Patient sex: M
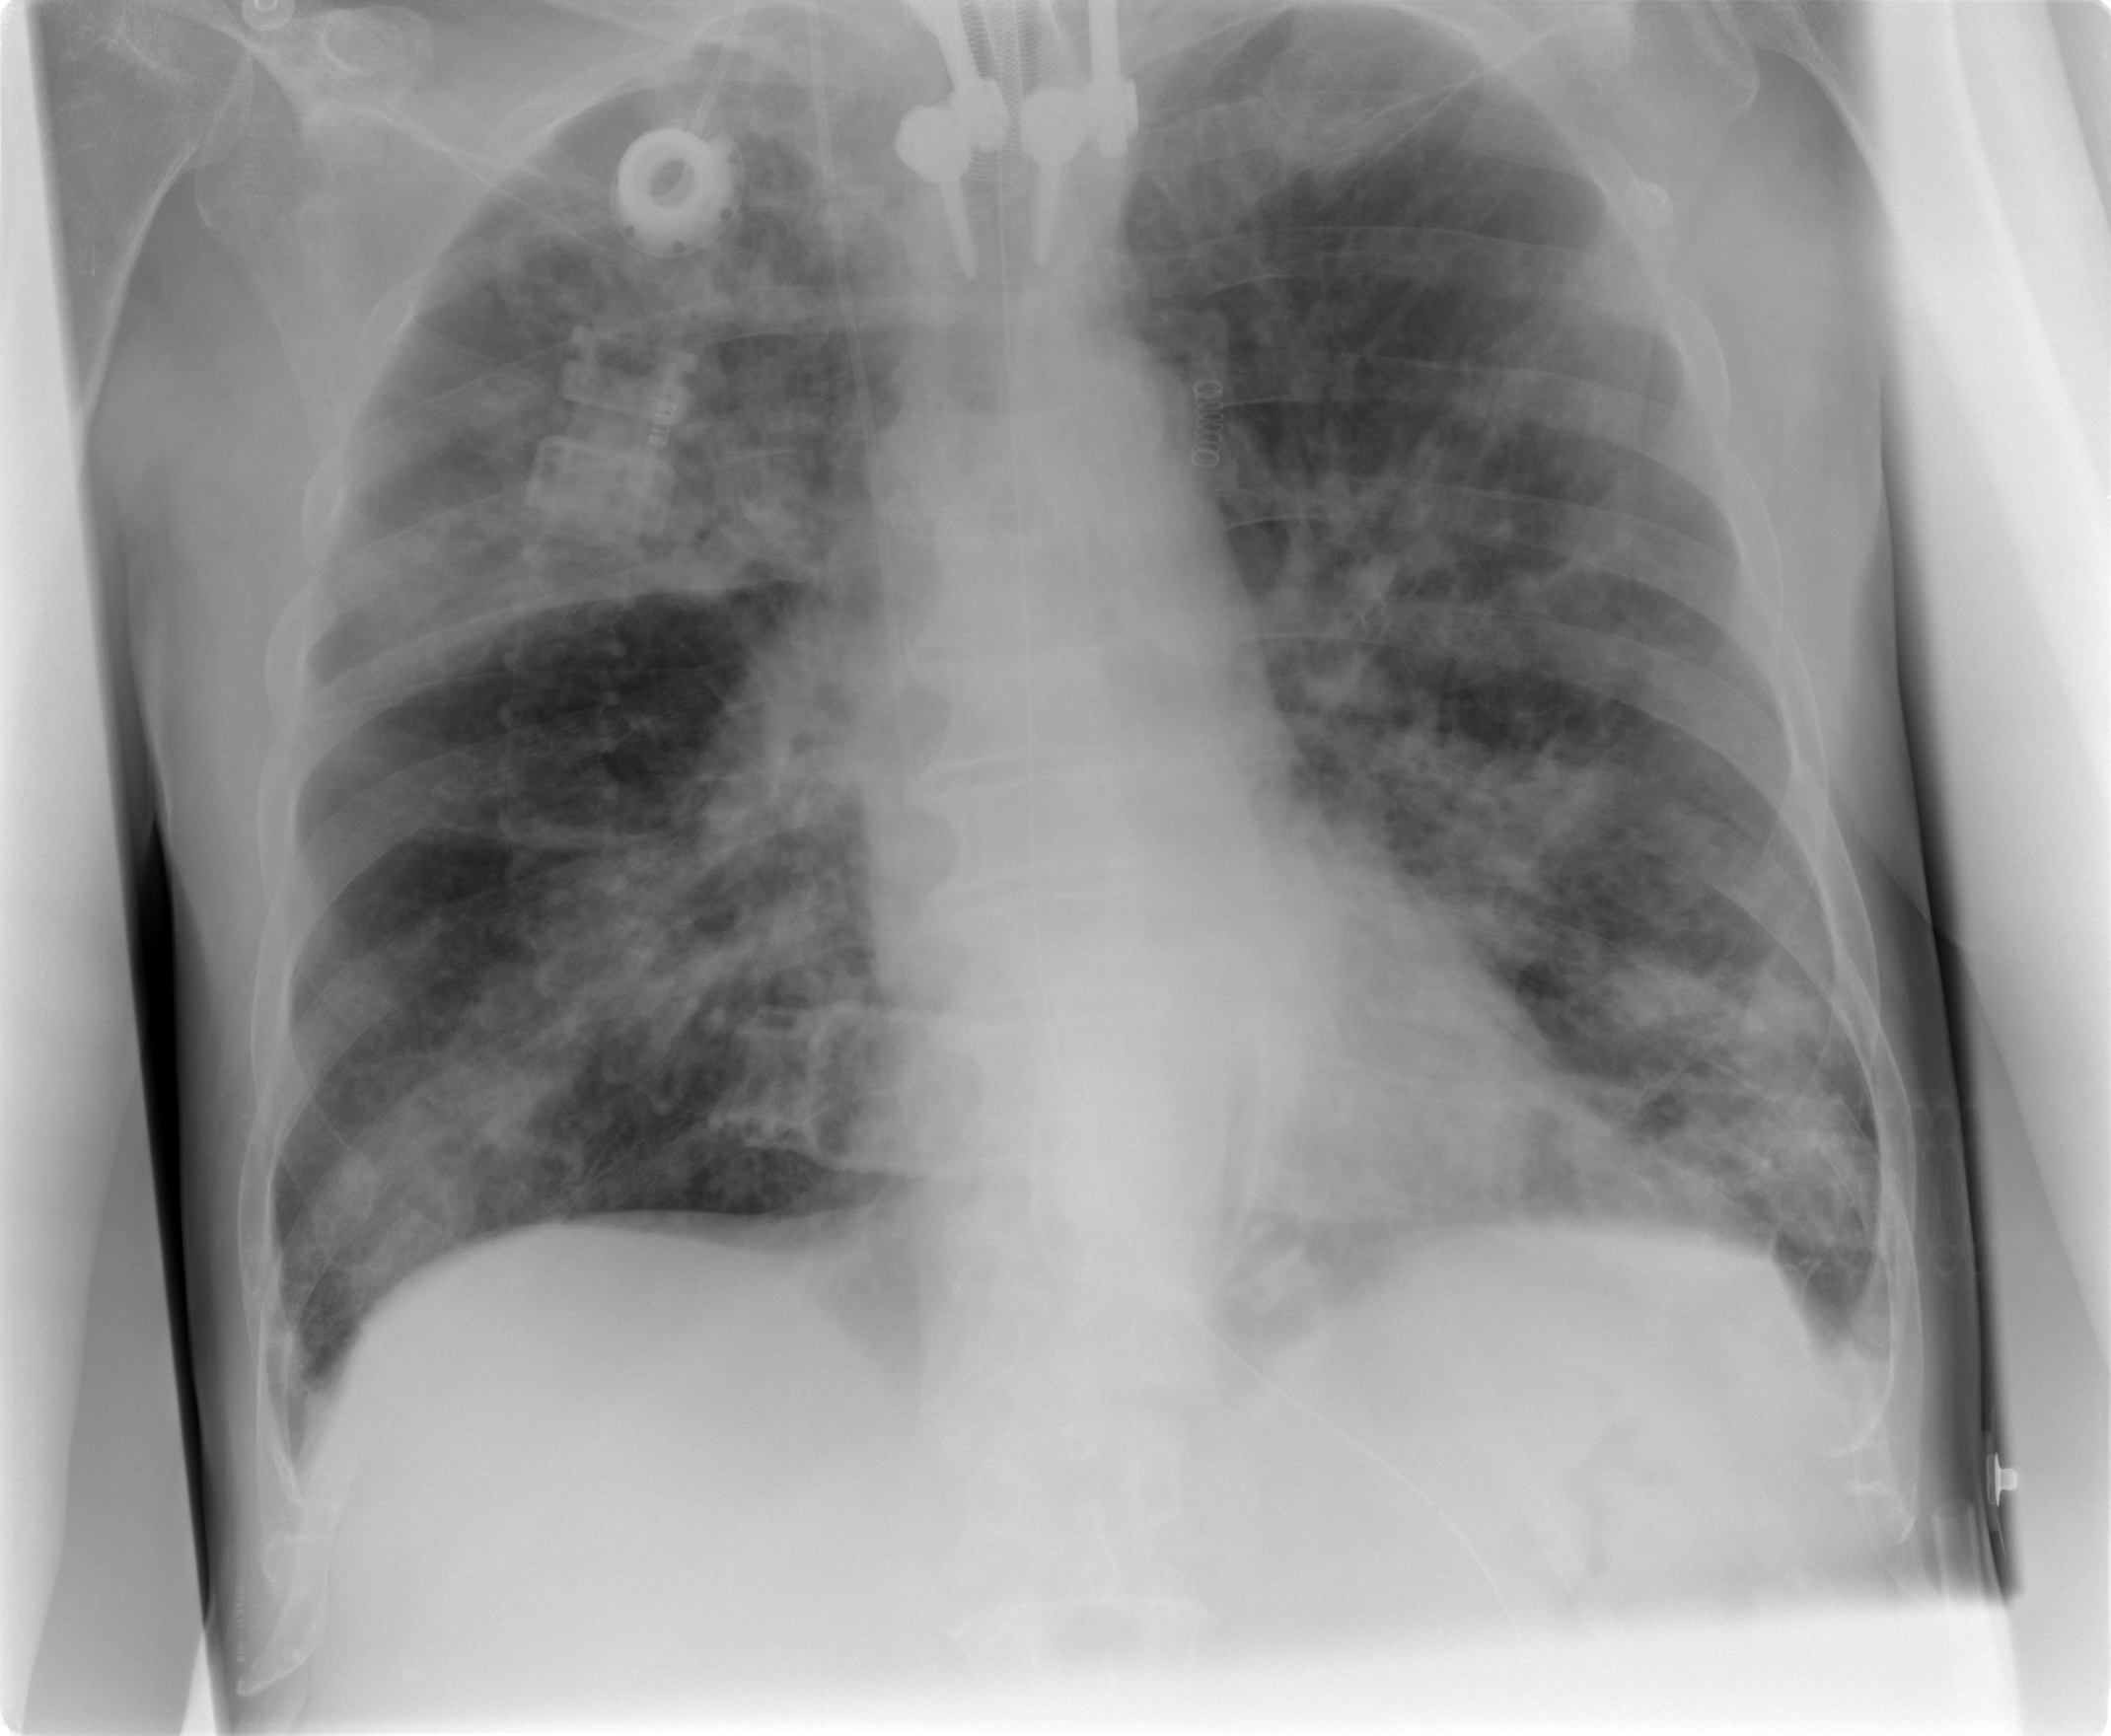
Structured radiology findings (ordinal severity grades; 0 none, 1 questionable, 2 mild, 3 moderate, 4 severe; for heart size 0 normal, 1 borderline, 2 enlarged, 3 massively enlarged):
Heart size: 0
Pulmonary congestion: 2
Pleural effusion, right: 1
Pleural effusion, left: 2
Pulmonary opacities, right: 3
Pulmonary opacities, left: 3
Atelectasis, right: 3
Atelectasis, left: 2